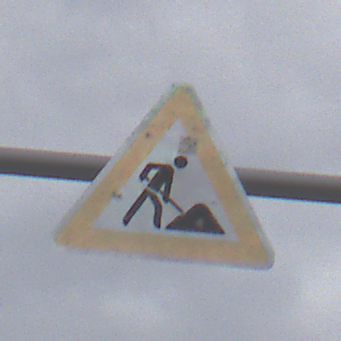
Verkehrszeichen: Arbeitsstelle
Umgebung: Outdoor, Suburban
Tageszeit: Midday
Wetter: Overcast
Licht: Natural
Jahreszeit: NotSpecified
Kontrast: LowContrast